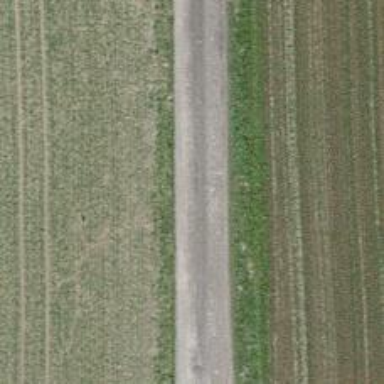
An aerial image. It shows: Gravel track with grade2 quality.